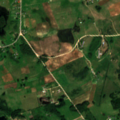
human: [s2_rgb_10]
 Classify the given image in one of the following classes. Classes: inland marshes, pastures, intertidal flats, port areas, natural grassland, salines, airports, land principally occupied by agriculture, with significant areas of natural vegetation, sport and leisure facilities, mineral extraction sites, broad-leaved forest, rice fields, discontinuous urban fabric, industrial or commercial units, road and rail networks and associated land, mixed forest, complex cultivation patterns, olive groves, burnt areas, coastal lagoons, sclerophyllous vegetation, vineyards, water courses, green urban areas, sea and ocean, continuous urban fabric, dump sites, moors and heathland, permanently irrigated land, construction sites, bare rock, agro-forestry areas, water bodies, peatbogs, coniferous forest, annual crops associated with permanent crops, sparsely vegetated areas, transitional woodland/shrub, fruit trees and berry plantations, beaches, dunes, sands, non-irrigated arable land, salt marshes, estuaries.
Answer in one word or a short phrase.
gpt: pastures, complex cultivation patterns, land principally occupied by agriculture, with significant areas of natural vegetation, mixed forest